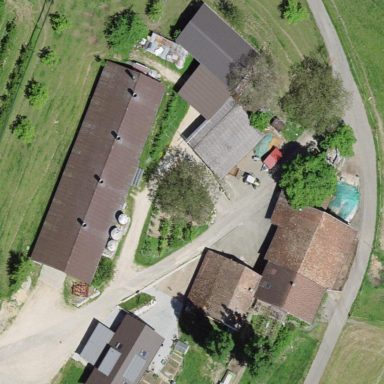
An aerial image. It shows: Farmyard area.